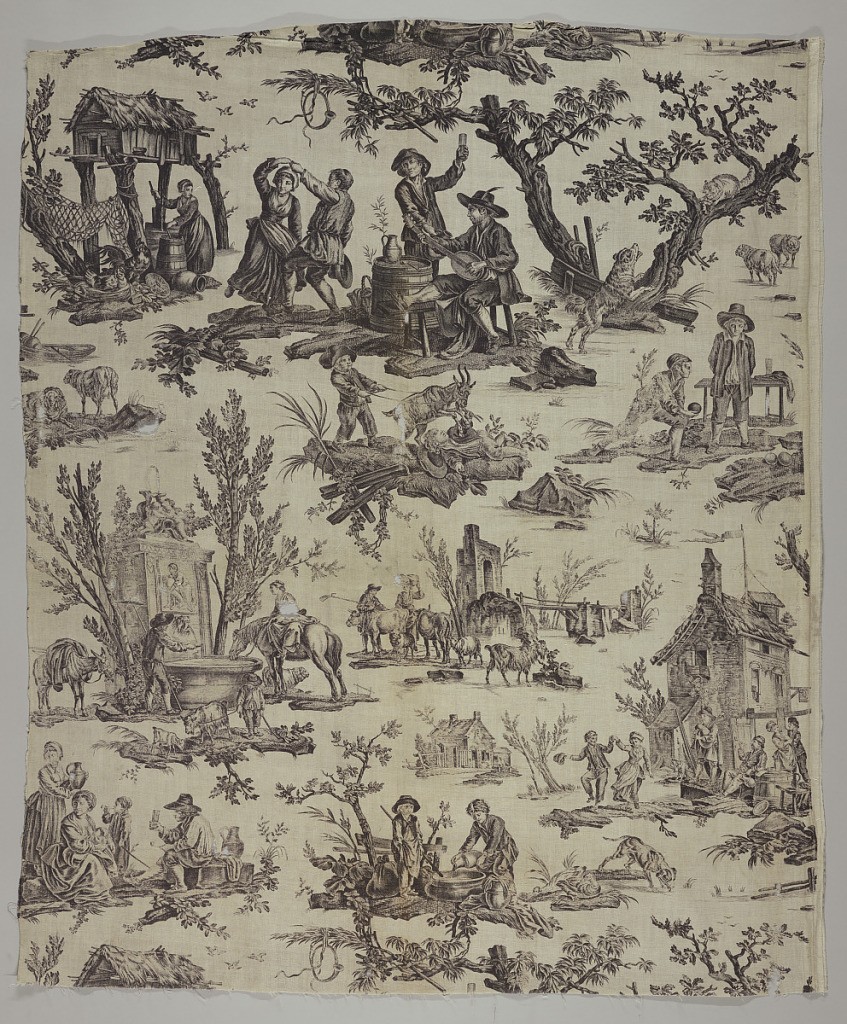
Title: L' Abreuvoir
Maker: Jean-Baptiste Huet, French, 1745 – 1811
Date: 1790–95
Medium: cotton Technique: copperplate printed on plain weave
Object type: Textile
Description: Assorted pastoral scenes including a couple dancing to a lute player and a horse drinking from a well. The line where the plate stops is just above the dancing couple and lute player. Lengths would repeat as a half drop repeat when sewn together. Edge of plate is visible at right.